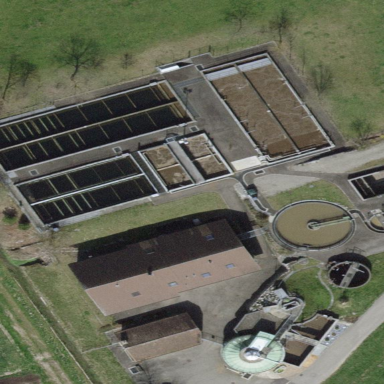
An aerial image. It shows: View of wastewater plant.